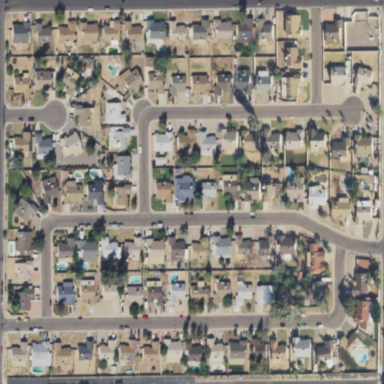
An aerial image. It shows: This residential area consists of single-family homes.